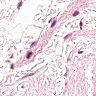
Metastatic tissue present: no